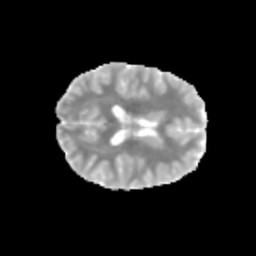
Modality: MD
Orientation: axial
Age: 12
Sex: female
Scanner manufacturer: siemens
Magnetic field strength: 3 T
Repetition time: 3.8 s
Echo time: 0.07 s